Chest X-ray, PA view. Patient: 21 years old, sex M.
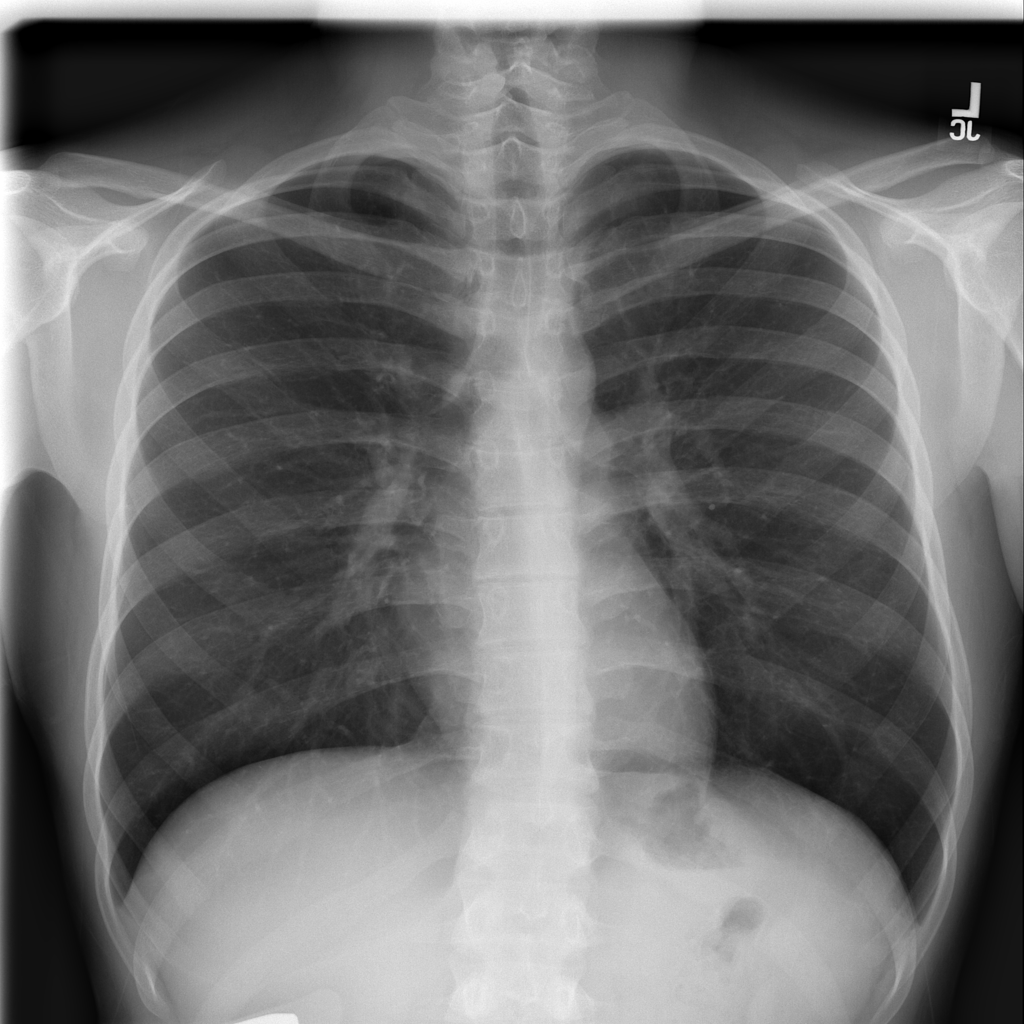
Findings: No Finding